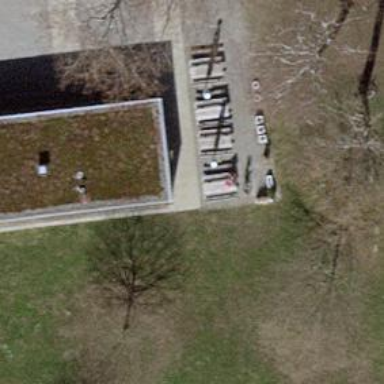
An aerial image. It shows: Picnic table located in leisure land area.